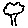
Label: tree